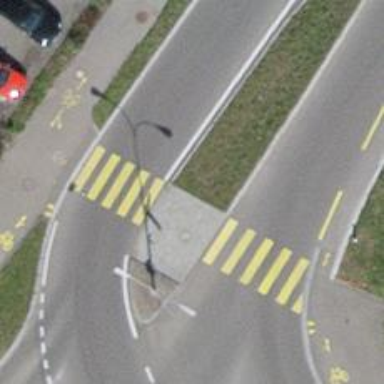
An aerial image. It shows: Zebra crossing with uncontrolled intersection and pedestrian island.